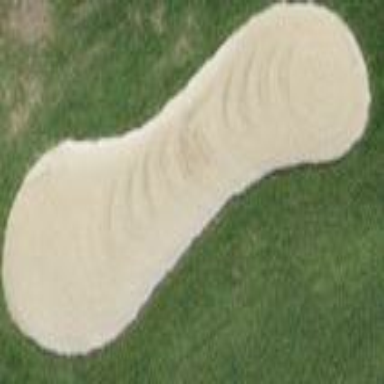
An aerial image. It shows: Golf bunker filled with natural sand.